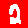
Digit: 2